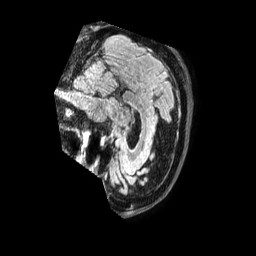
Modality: FLAIR
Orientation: sagittal
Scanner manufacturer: philips
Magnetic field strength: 3 T
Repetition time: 4.8 s
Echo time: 0.34 s